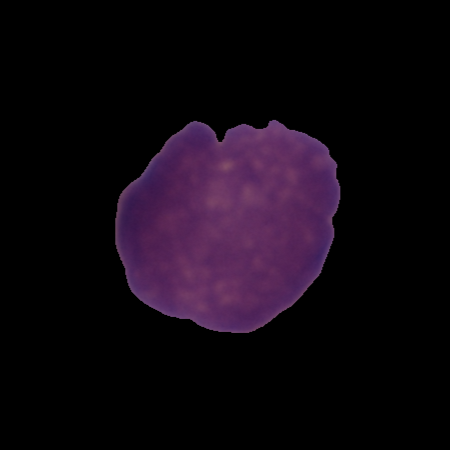
Label: healthy